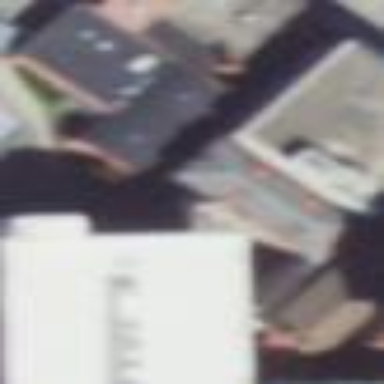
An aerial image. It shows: Part of building.